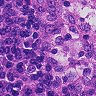
Metastatic tissue present: no